Interaction volume radius: 5 \u00c5
Interaction volume height: 10 \u00c5
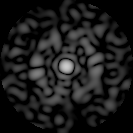
Disorder parameter: 0.8578